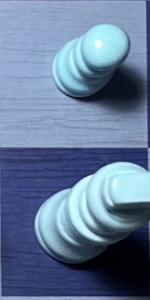
Label: King_White